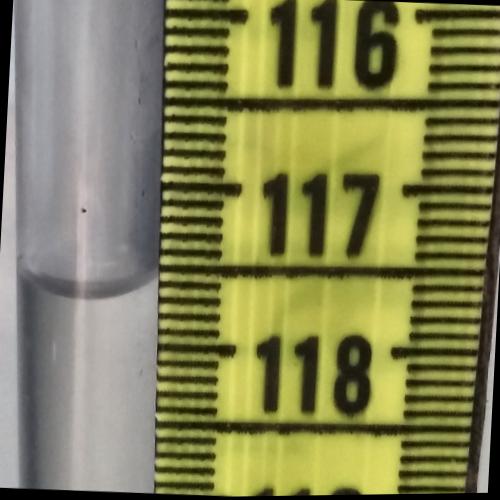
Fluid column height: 117.6 cm